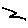
Label: zigzag